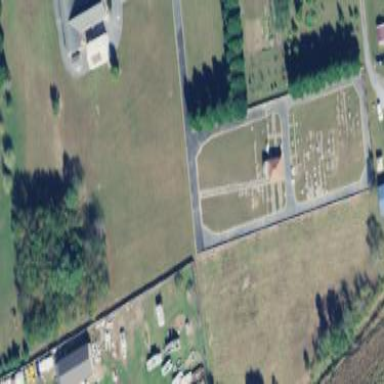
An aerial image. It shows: Cemetery.